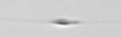
Label: Cylindrotheca_morphotype1